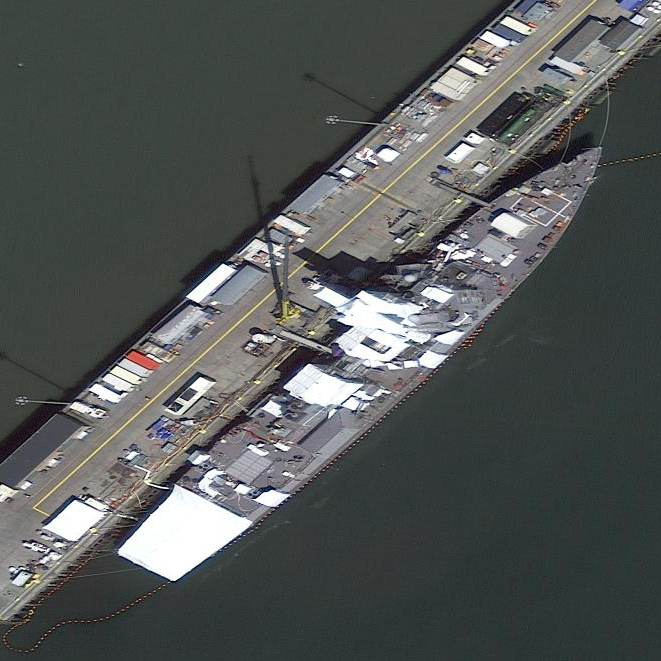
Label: Arleigh_Burke-class_destroyer